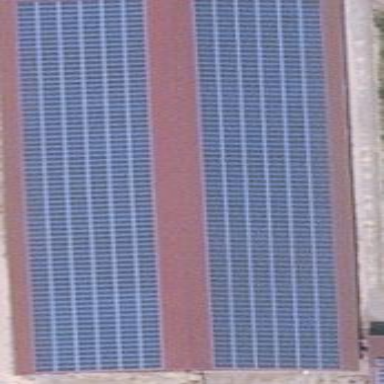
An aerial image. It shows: Building equipped with small solar photovoltaic panel for electricity generation.